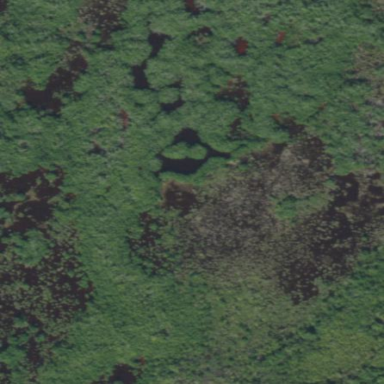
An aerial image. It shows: Saltmarsh wetland characterized by plant community of Saltwater Marshes/Halophytic Herbaceous Prairie.